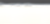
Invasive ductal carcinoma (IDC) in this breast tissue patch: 0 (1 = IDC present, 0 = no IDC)